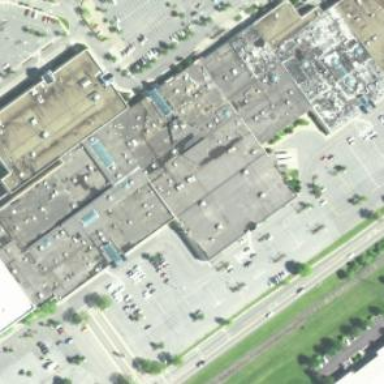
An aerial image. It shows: Mall building.